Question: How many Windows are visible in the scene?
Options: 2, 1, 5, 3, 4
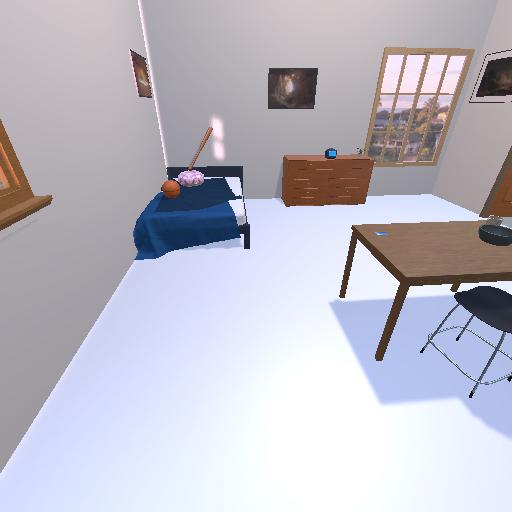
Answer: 2